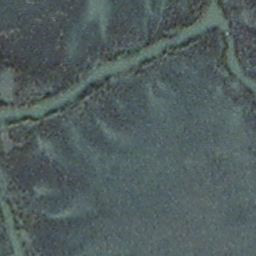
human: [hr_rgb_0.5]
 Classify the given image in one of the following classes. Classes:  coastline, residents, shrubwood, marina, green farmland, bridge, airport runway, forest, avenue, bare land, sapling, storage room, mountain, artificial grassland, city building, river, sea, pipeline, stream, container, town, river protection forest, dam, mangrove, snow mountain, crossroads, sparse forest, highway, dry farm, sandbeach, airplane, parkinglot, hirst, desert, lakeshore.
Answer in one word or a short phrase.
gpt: stream